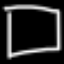
Label: square